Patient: sex M, age 36
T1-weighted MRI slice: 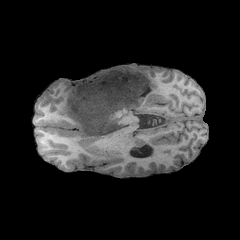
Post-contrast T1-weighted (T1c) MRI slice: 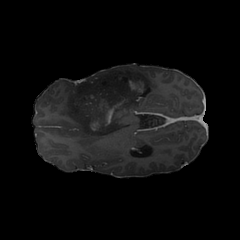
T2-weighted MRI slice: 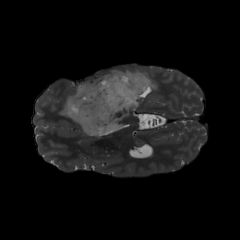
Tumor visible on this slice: yes
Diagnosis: Astrocytoma, IDH-mutant
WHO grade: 4